Question: What is the reading of this measurement?
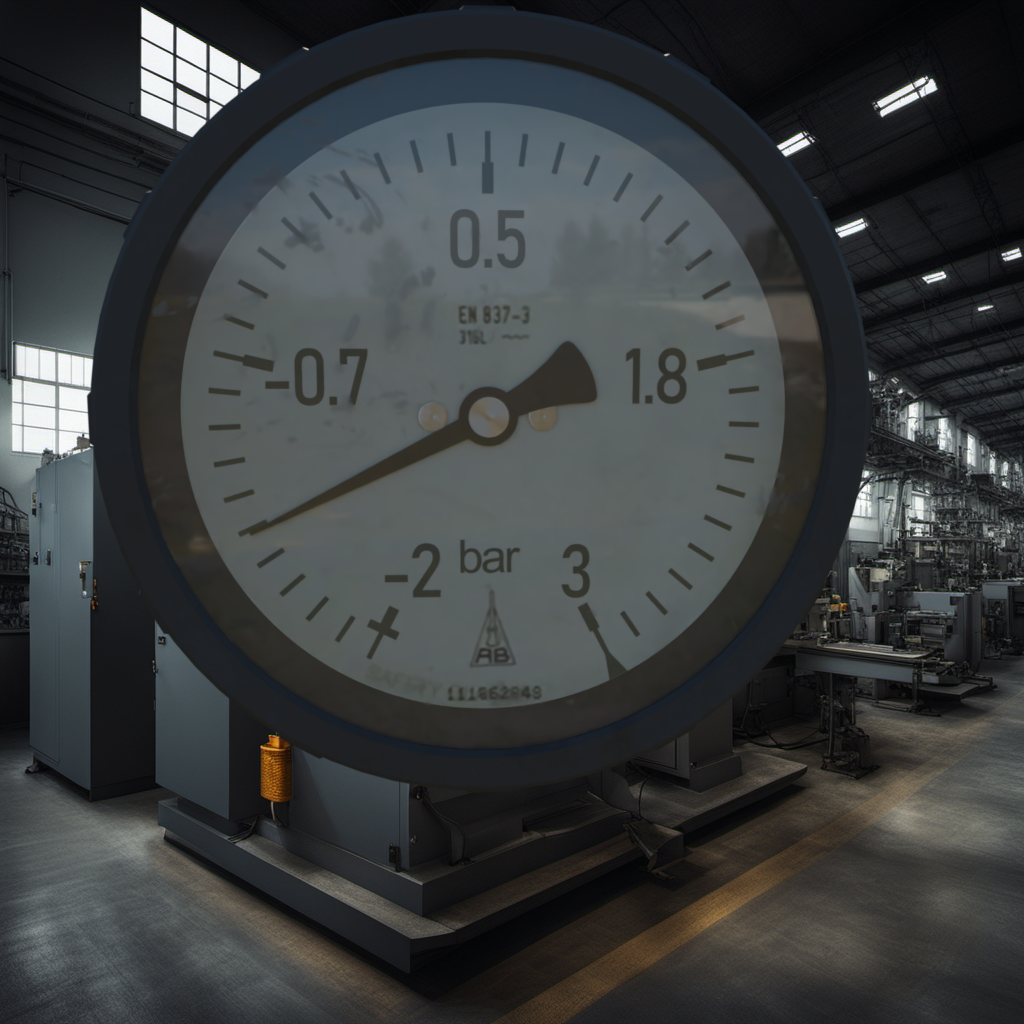
Answer: The result is -1.45
Question: What is the value range of the measurement in the image?
Answer: The range is from -2 to 3
Question: What is the minimum and maximum value of the measurement shown in the image?
Answer: The minimum value is -2 and the maximum value is 3